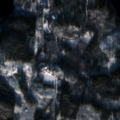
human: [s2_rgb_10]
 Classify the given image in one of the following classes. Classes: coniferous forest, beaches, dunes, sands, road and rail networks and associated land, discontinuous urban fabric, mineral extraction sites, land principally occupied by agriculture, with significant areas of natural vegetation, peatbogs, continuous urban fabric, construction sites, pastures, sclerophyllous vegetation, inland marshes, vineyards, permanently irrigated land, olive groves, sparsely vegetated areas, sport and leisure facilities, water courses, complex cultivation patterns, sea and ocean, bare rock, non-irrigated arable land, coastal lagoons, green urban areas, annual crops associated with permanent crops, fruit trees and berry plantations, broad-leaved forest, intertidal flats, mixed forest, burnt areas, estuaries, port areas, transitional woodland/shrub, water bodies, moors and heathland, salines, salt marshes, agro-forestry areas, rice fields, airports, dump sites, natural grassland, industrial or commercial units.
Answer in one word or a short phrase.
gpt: coniferous forest, mixed forest, transitional woodland/shrub, water bodies